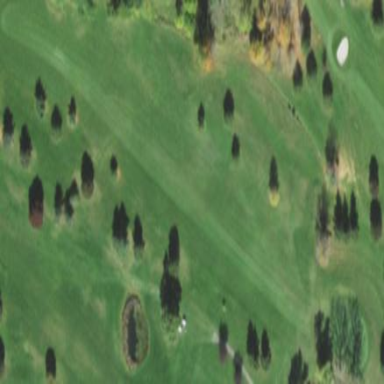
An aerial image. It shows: Golf fairway in the image.